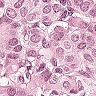
Metastatic tissue present: yes